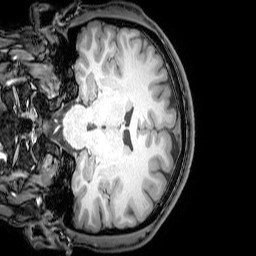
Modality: T1w
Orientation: coronal
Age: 20
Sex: male
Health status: healthy
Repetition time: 0.081 s
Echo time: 0.037 s